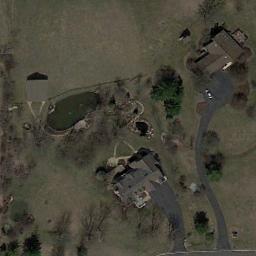
Label: residential